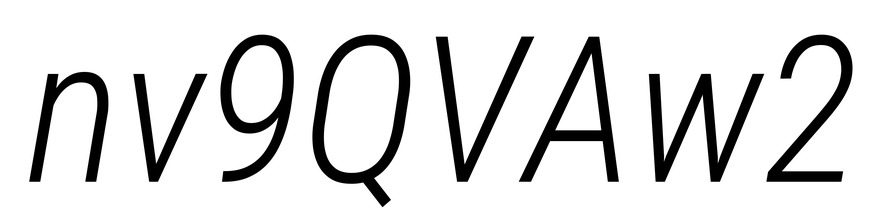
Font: Roboto-Italic_Condensed_Light_Italic